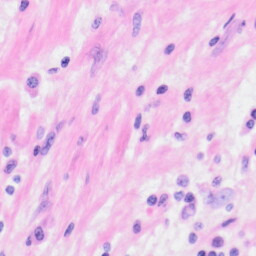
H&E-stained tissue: Kidney